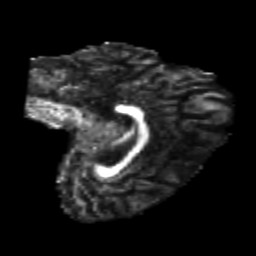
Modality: FA
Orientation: sagittal
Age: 22
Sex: female
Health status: healthy
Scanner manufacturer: philips
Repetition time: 7.404 s
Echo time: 0.0863 s